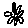
Label: flower